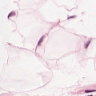
Metastatic tissue present: no